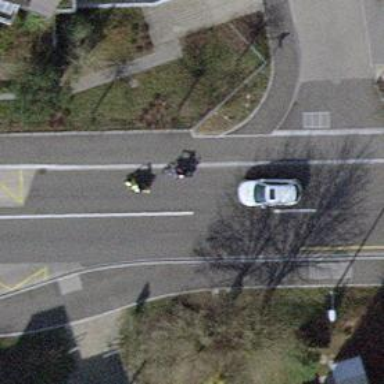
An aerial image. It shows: Marked crossing on the road.